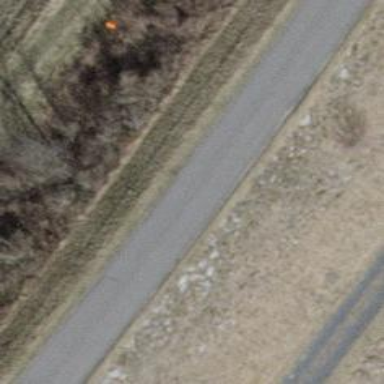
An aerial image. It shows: Asphalt track with grade1 quality.